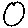
Label: circle